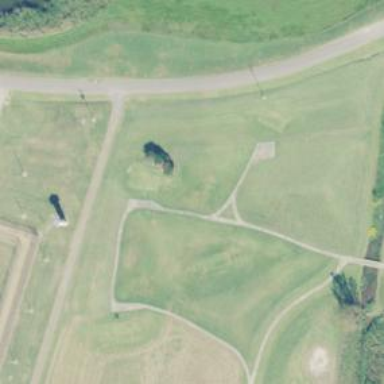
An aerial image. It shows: Pathway for golfing.